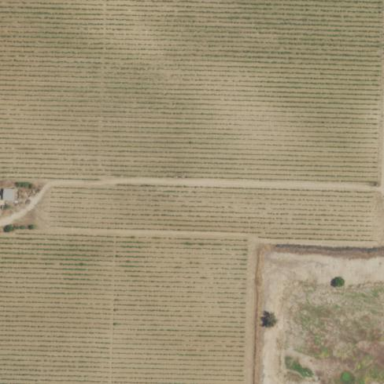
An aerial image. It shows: Vineyard where grapes are grown.